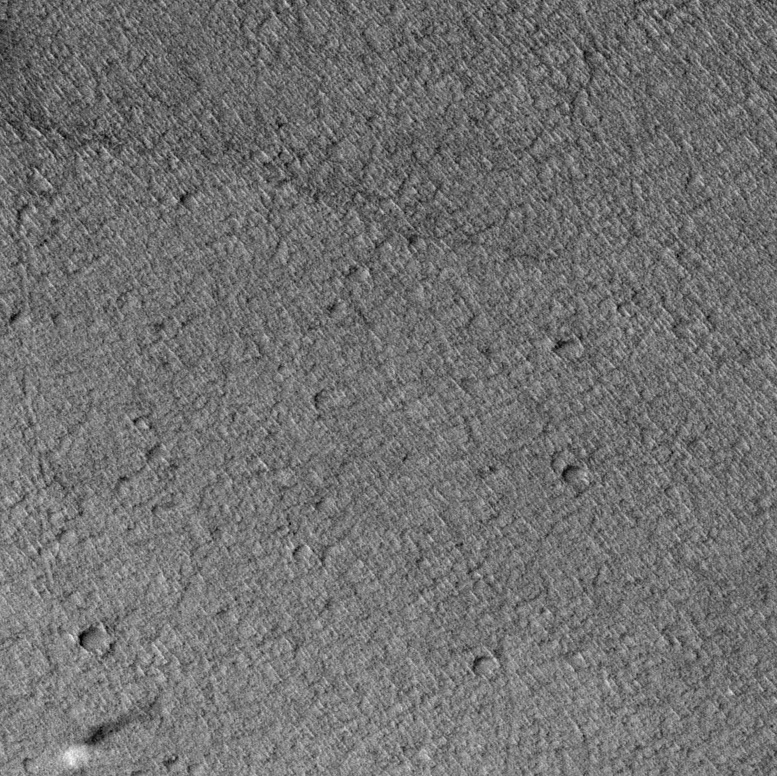
Label: dustdevil